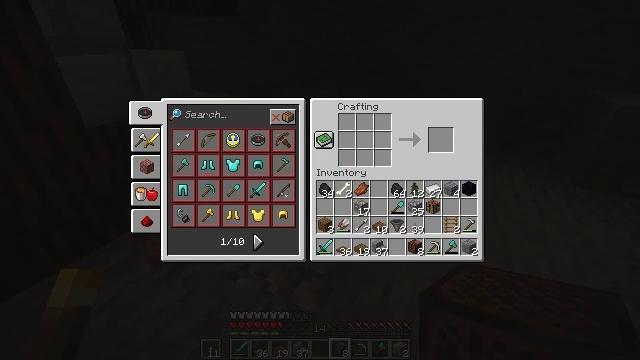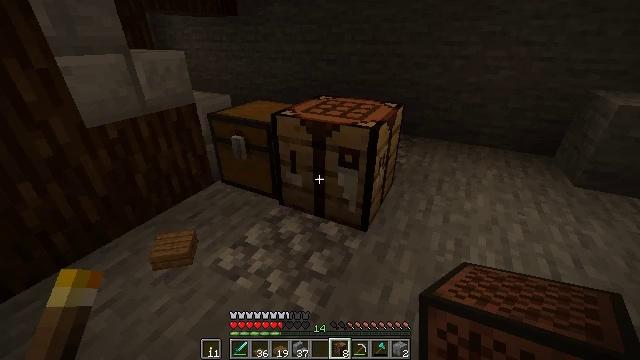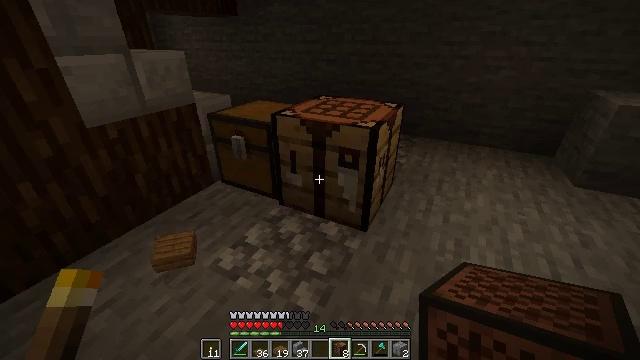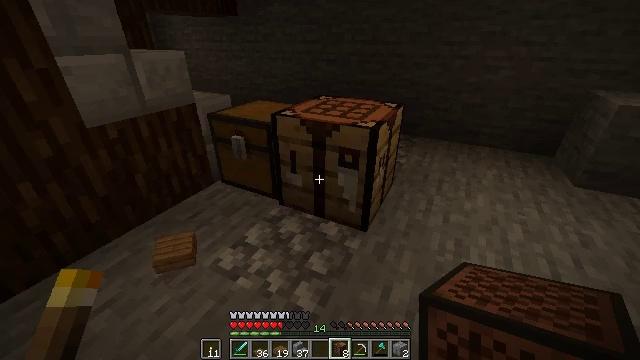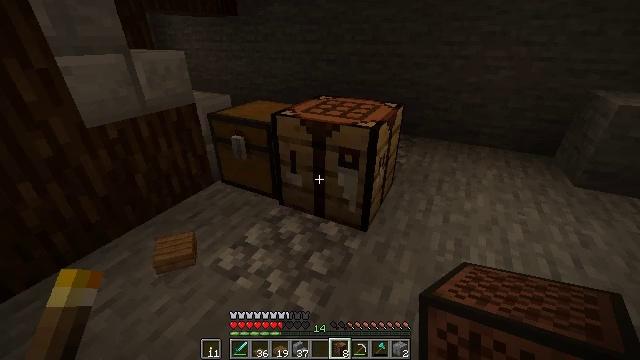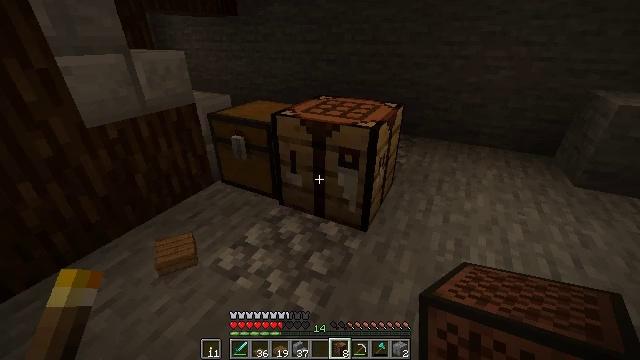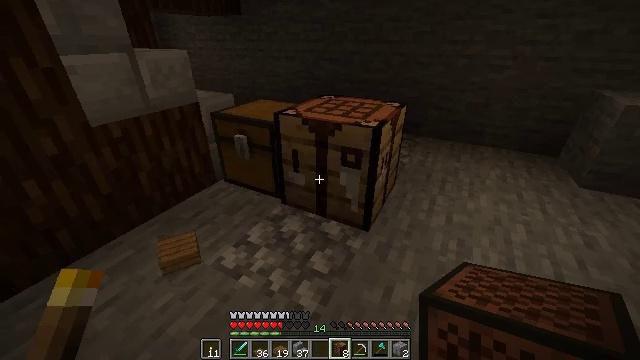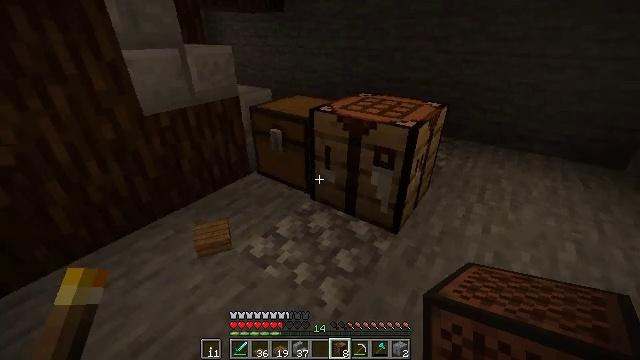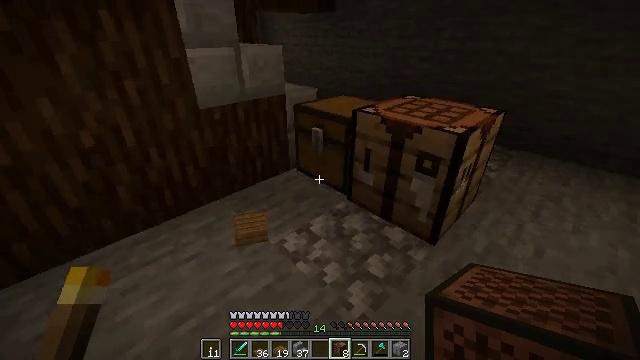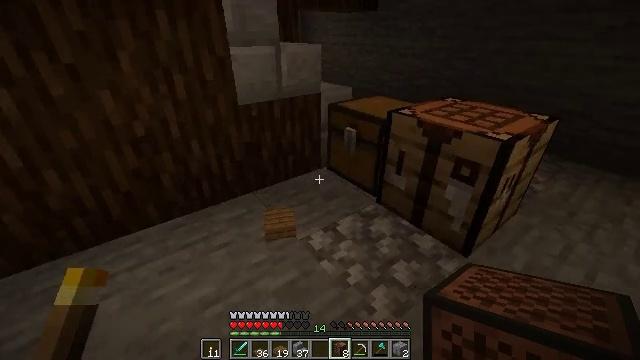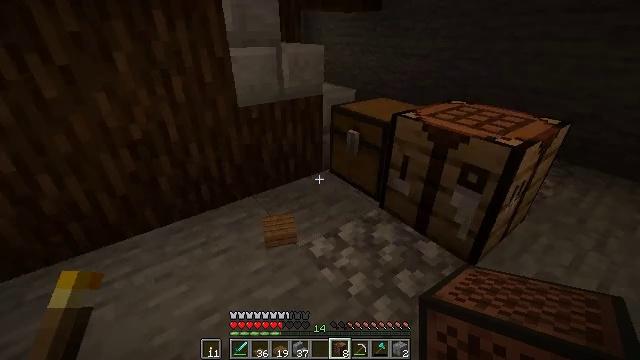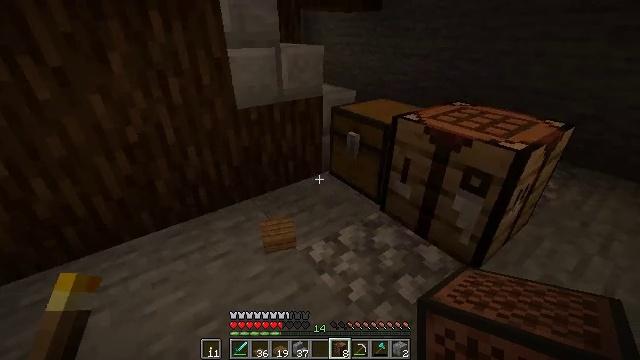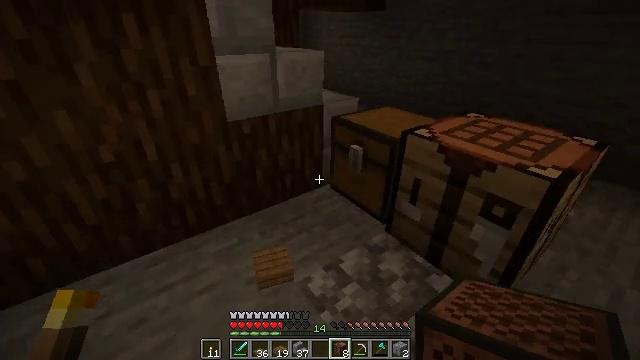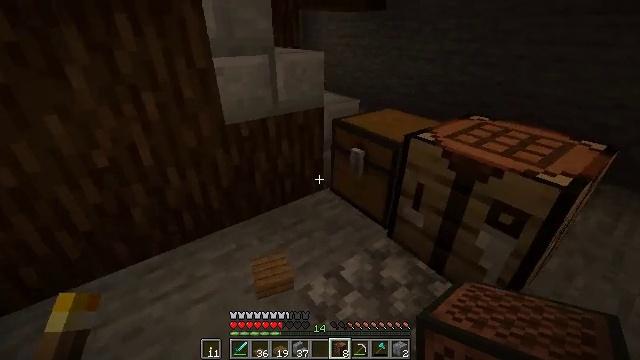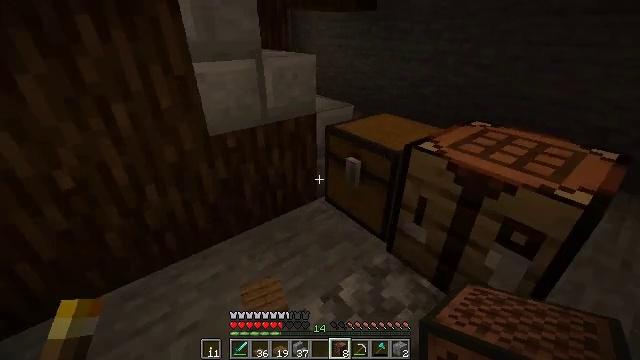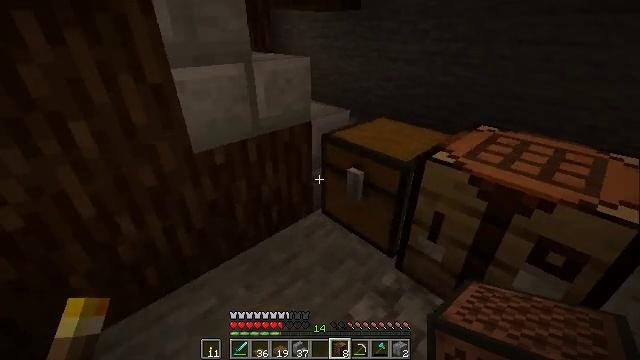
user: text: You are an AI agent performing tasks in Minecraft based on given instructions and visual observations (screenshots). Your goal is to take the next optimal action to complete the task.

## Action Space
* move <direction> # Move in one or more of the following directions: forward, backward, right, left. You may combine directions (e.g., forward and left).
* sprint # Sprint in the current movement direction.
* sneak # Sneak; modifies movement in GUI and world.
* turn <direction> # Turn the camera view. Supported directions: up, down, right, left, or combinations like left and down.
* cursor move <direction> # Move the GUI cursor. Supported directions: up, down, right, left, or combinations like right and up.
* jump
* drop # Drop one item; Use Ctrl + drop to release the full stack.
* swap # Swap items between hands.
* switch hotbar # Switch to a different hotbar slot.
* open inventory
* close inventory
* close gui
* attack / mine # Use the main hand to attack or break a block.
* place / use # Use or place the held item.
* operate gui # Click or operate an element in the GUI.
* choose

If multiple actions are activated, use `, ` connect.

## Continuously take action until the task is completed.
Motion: motion action
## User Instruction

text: Harvest wheat from the field.
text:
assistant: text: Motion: no_op
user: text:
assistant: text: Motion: close gui
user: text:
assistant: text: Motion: no_op
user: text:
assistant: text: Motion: no_op
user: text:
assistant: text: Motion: no_op
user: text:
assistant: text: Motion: no_op
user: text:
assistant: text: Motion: turn left
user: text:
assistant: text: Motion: turn left
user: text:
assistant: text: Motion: turn left
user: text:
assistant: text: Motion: move forward
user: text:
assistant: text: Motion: move forward
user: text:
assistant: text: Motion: move forward
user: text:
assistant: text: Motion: move forward
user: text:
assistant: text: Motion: move forward and move left, turn right
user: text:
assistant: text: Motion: move forward and move left, turn right
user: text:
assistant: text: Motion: move forward and move left, turn right
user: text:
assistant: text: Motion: move forward and move left, turn right
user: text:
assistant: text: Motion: move left, turn right
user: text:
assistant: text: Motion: turn right
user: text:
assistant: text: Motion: turn right
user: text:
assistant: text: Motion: turn right
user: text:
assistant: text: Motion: turn right
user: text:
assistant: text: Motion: turn right
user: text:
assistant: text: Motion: turn right
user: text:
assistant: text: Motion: no_op
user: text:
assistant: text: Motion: no_op
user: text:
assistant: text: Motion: no_op
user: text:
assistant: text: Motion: use / place
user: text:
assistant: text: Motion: use / place
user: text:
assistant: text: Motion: use / place